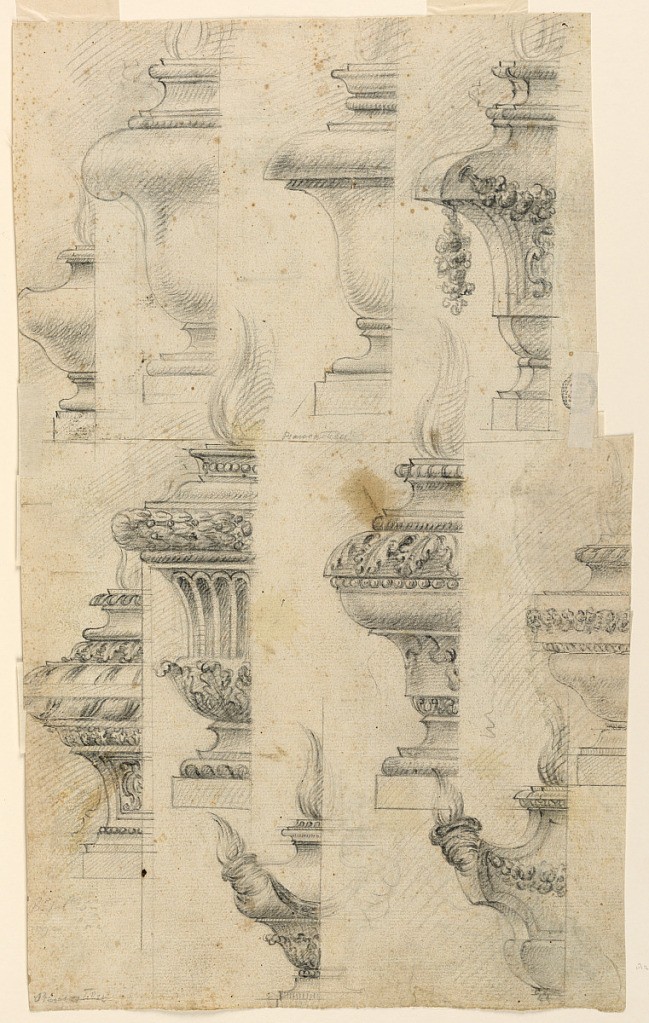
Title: Sheet of Balusters
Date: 1700–1725
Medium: Black chalk on off-white laid paper
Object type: Drawing
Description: Two rows of four balusters each, the left halves being shown.